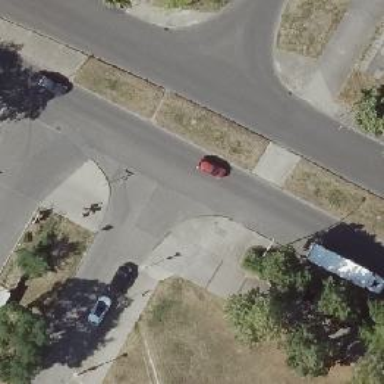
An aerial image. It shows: Sidewalk made of concrete.